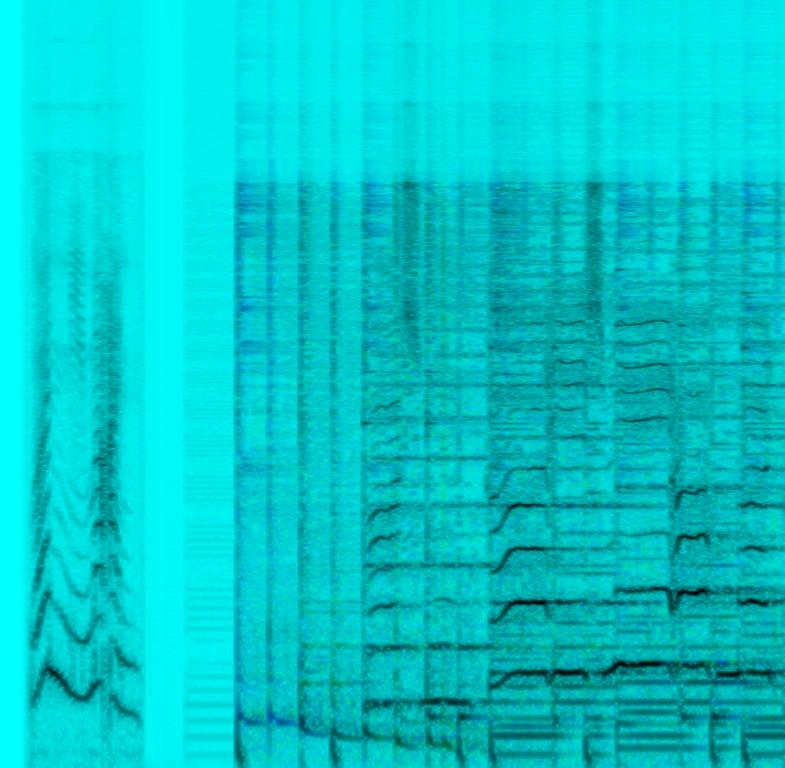
The low quality recording features a children's song that consists of passionate girls and boys singing over soft kick and snare hits, shimmering shakers located in the left channel of the stereo image, groovy bass, synth lead melody and groovy piano melody. It sounds soft, mellow, passionate, happy, fun and joyful - like something kids and babies would listen to.